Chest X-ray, PA view. Patient: 51 years old, sex F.
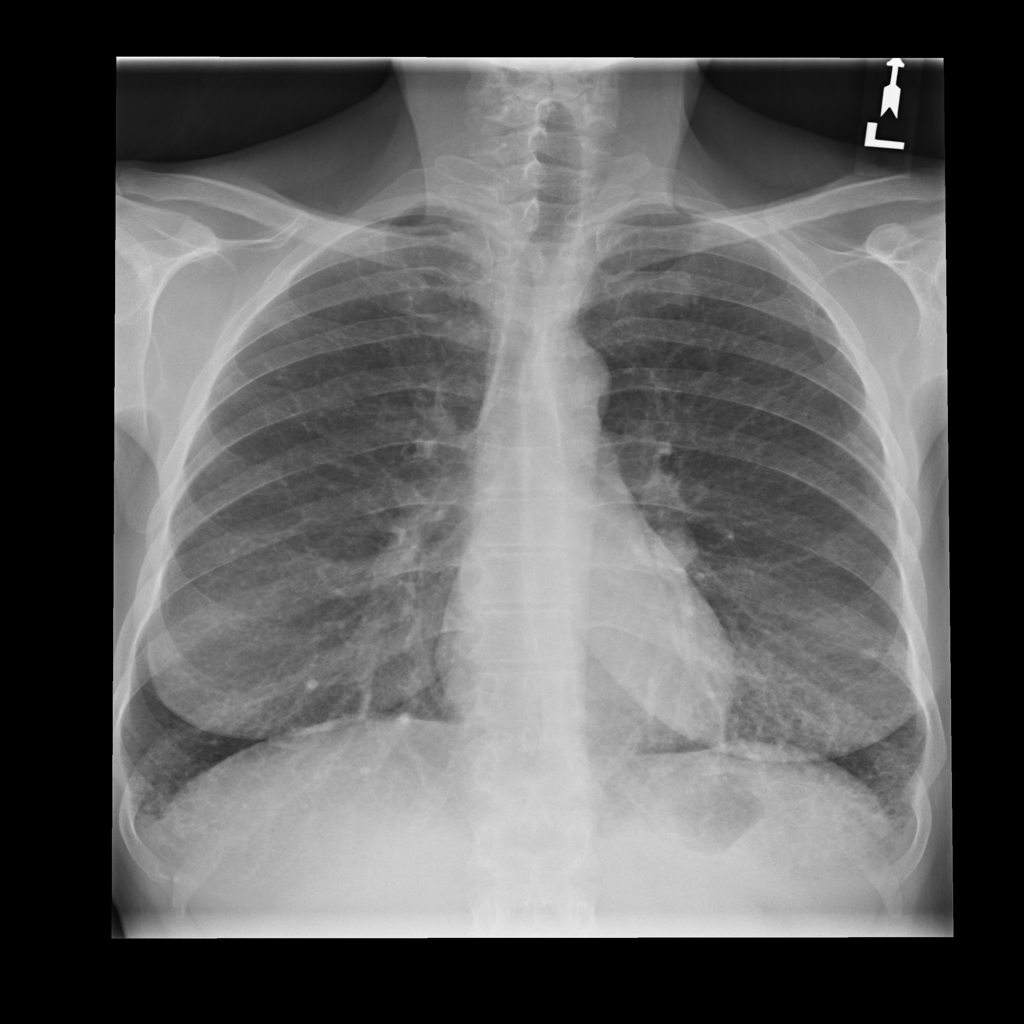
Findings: Pneumothorax